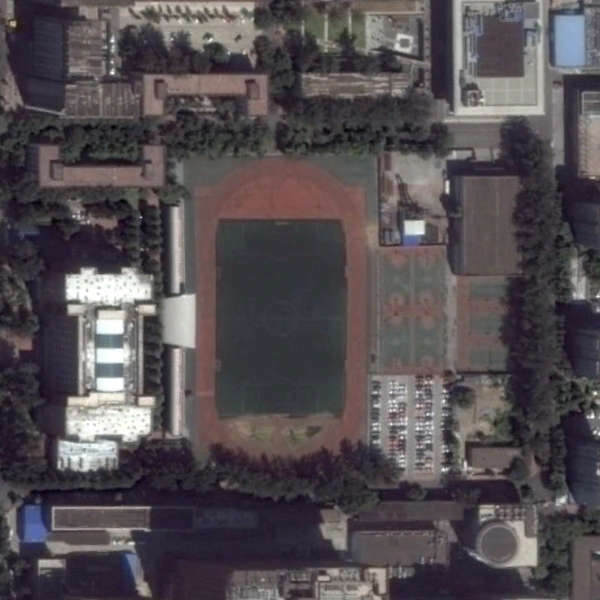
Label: School